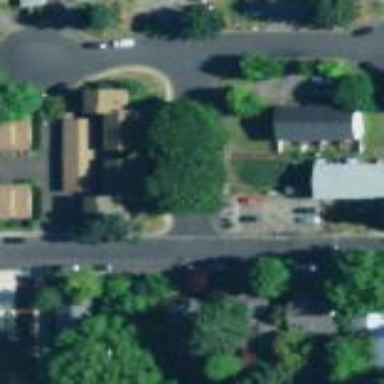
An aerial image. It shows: Residential road area.